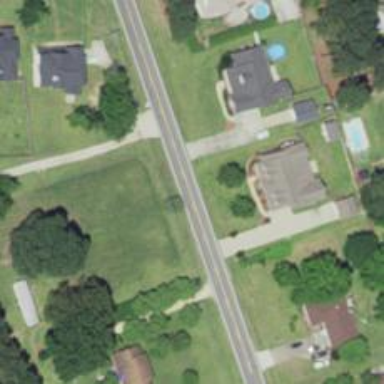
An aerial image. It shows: Residential road.